Question: I have this app I am writing in Rails 3.1, I am wondering the best way to model this.
Would it be best if I created a model called "Movie" with a "title" and then create a new model for each "movie asset" such as "poster, trailer, screener" etc and relate it to the "Movie" by associations? Or would it be best if I just created this as one and do-away with the of associations of each asset to "Movie"?

My assumption is to just make it as one as it will remove all the overhead of the FK's and joins to get retrieve the data related to the movie but I am looking for opinions/suggestions. Thanks
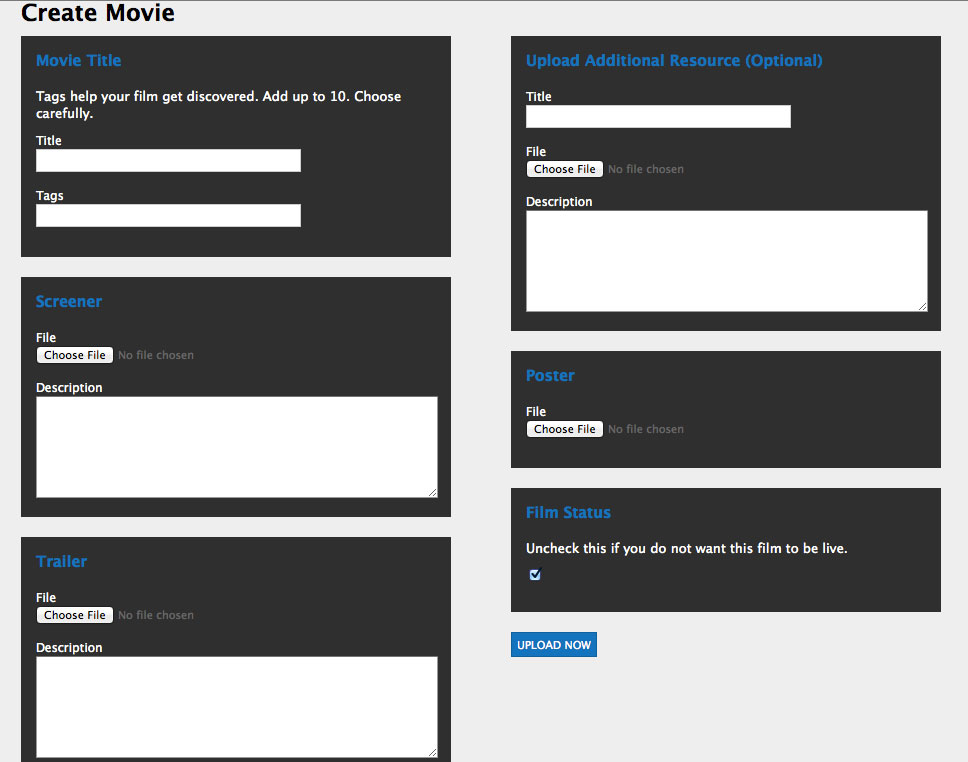
Answer: There can be three types of attributes(columns) for movies.
1. Which have exactly one value, and are present in every movie e.g. title, year, official trailer etc. Keep them in the movie table.
2. Which have exactly one value, but are present in few of the movies e.g. total Academy Awards. Keep them in separate table, and use has_one+belongs_to association.
3. Which have multiple values e.g. trailers Keep them in separate table, and use has_many+belongs_to association.
More suggestions:
- -